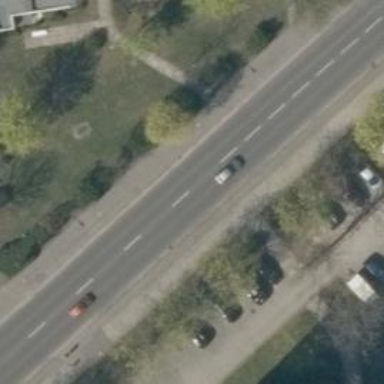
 with sidewalks on both sides and cycle track."